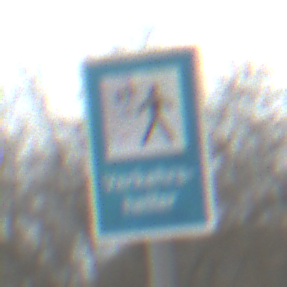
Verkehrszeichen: Verkehrshelfer
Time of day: MorningAfternoon
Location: Outdoor (Nature)
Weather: PartlyCloudy
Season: Autumn
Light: Natural